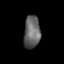
Tissue: lung
Cell type: Endothelial cells
Senescence score: 0.5406
Nuclear area (px): 517
Mean DAPI intensity: 101.776